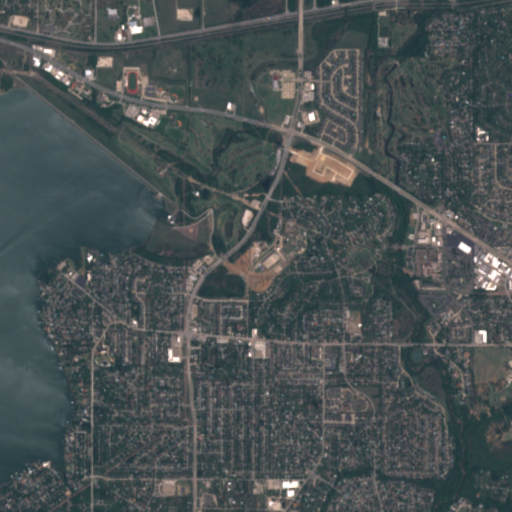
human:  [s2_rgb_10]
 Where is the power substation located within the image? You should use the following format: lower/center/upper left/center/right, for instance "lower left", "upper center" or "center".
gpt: The power substation is located in the center of the image.
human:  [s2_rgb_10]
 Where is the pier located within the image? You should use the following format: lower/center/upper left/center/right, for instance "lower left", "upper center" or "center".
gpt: The pier is located in the lower left of the image.
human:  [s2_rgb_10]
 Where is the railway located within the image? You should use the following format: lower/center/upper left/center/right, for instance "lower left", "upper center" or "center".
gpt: The railway is located in the upper of the image.
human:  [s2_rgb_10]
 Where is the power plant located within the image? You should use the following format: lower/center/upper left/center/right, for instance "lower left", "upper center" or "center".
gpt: There is no power plant in the image.